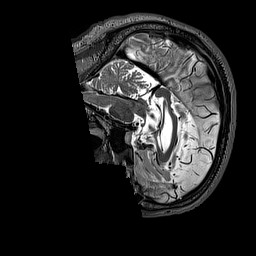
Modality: T2w
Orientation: sagittal
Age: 47
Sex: male
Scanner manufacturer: siemens
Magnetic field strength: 3 T
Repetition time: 3.2 s
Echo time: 0.567 s